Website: walmart
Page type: receipt
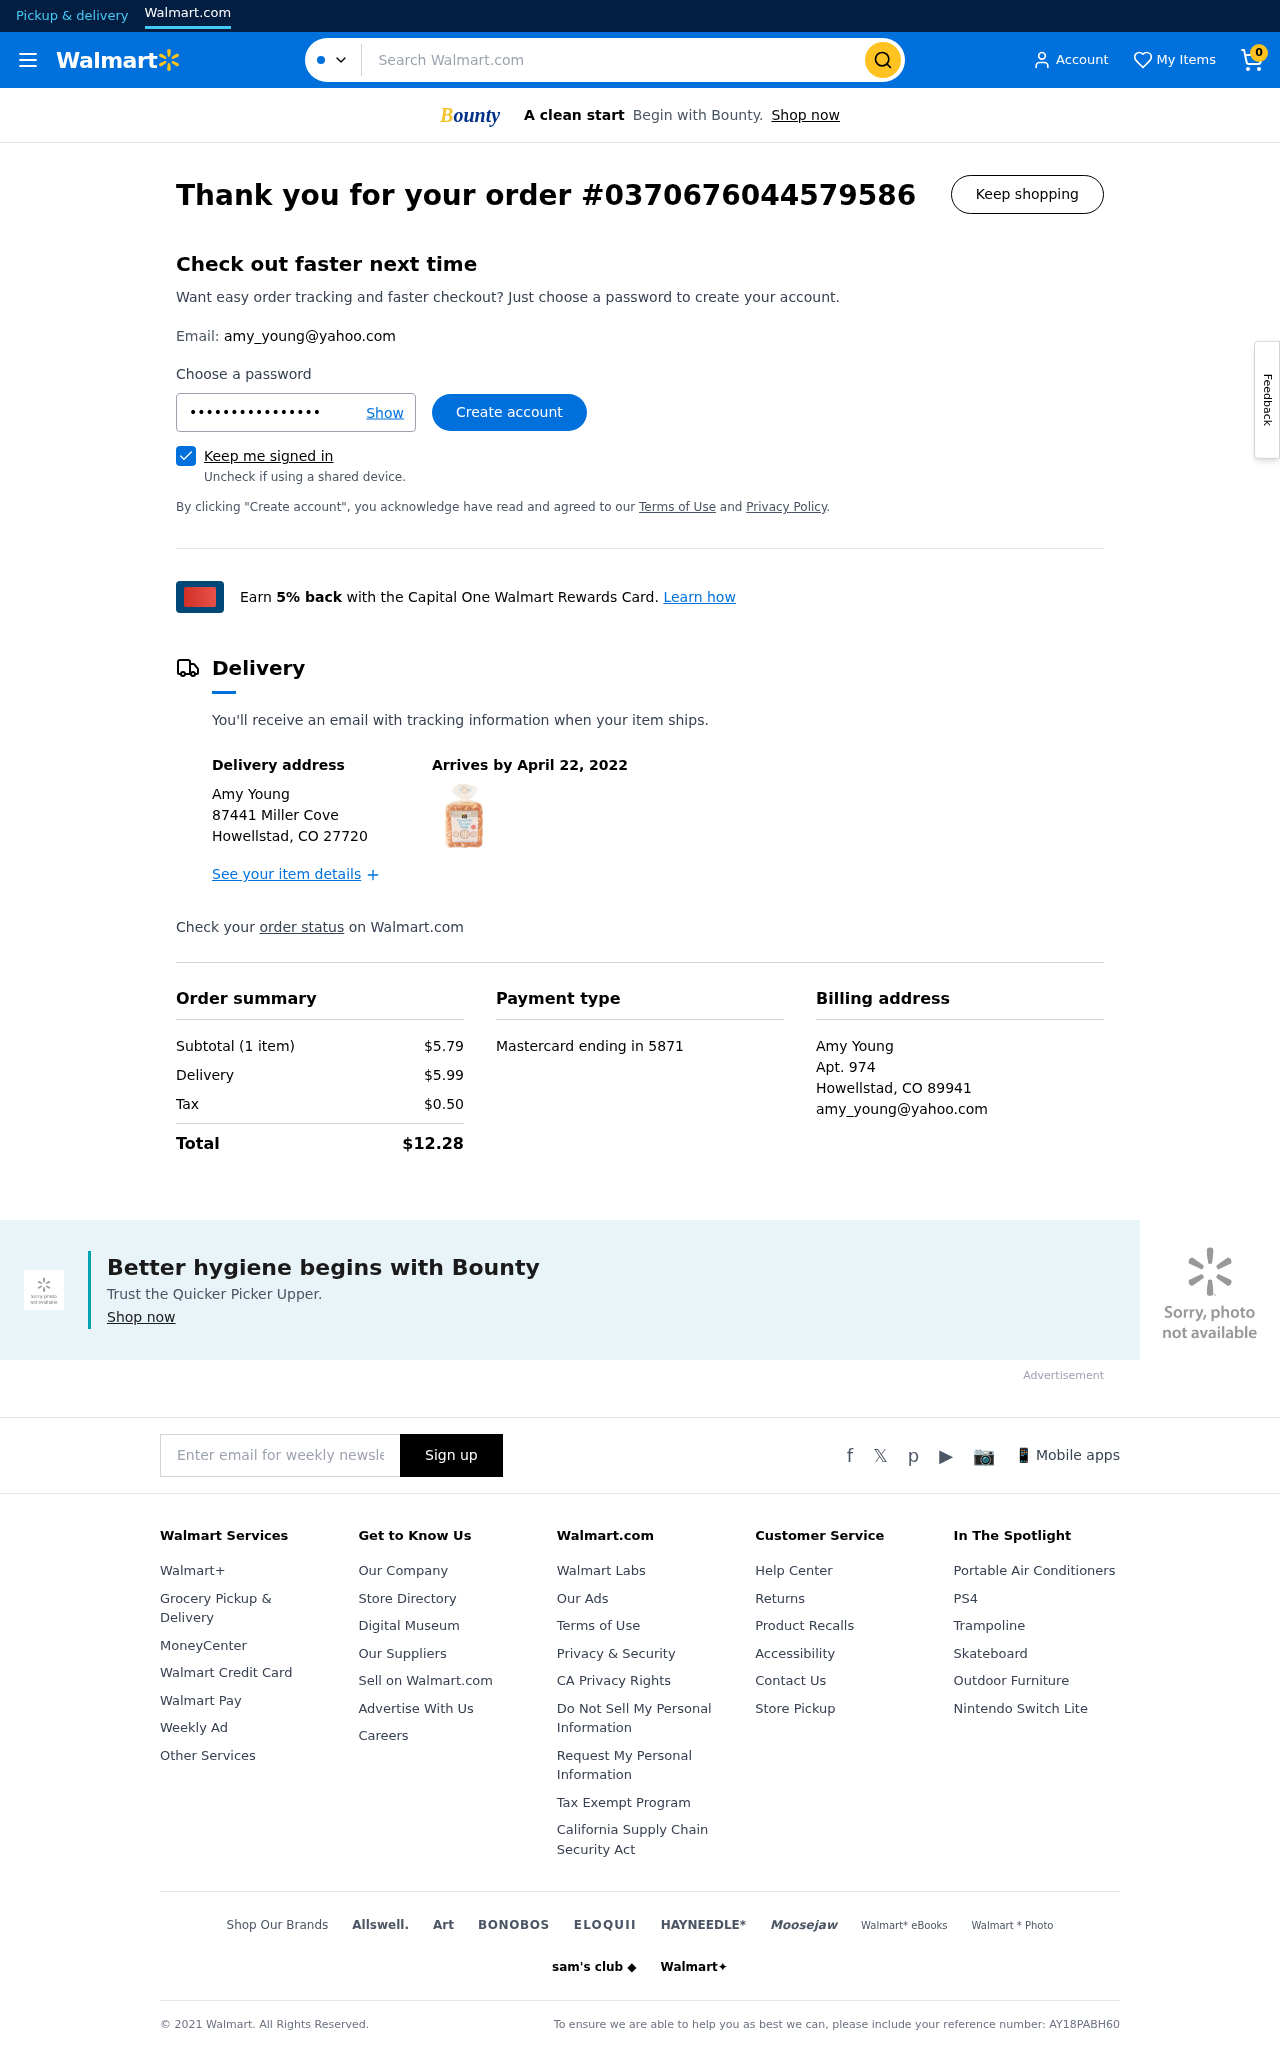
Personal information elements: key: PII_CARD_LAST4
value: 5871
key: PII_CARD_TYPE
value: Mastercard
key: PII_CITY_STATE_ZIP
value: Howellstad, CO 27720
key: PII_CITY_STATE_ZIP2
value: Howellstad, CO 89941
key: PII_EMAIL
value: amy_young@yahoo.com
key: PII_EMAIL2
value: amy_young@yahoo.com
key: PII_FULLNAME
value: Amy Young
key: PII_FULLNAME2
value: Amy Young
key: PII_STREET
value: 87441 Miller Cove
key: PII_STREET2
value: Apt. 974
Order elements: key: ORDER_NUM_ITEMS
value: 0
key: ORDER_ID
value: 0370676044579586
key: ORDER_DELIVERY_DATE
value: April 22, 2022
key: ORDER_NUM_ITEMS
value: Subtotal (1 item)
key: ORDER_SUBTOTAL
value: $5.79
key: ORDER_SHIPPING_COST
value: $5.99
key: ORDER_TAX
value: $0.50
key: ORDER_TOTAL
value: $12.28
Search elements: key: HEADER_SEARCH
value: Search Walmart.com